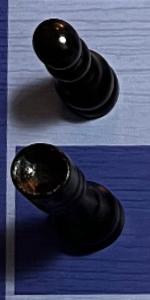
Label: Rook_Black